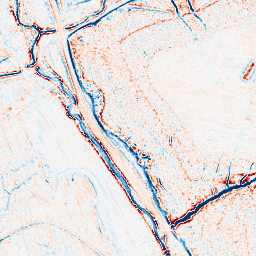
Category: edge_preserving
Decomposition family: anisotropic_diffusion
Decomposition parameters: iterations: 10
kappa: 10
gamma: 0.15
Upsampling method: lanczos
Upsampling parameters: scale: 2
Upsampling scale: 2